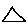
Label: triangle